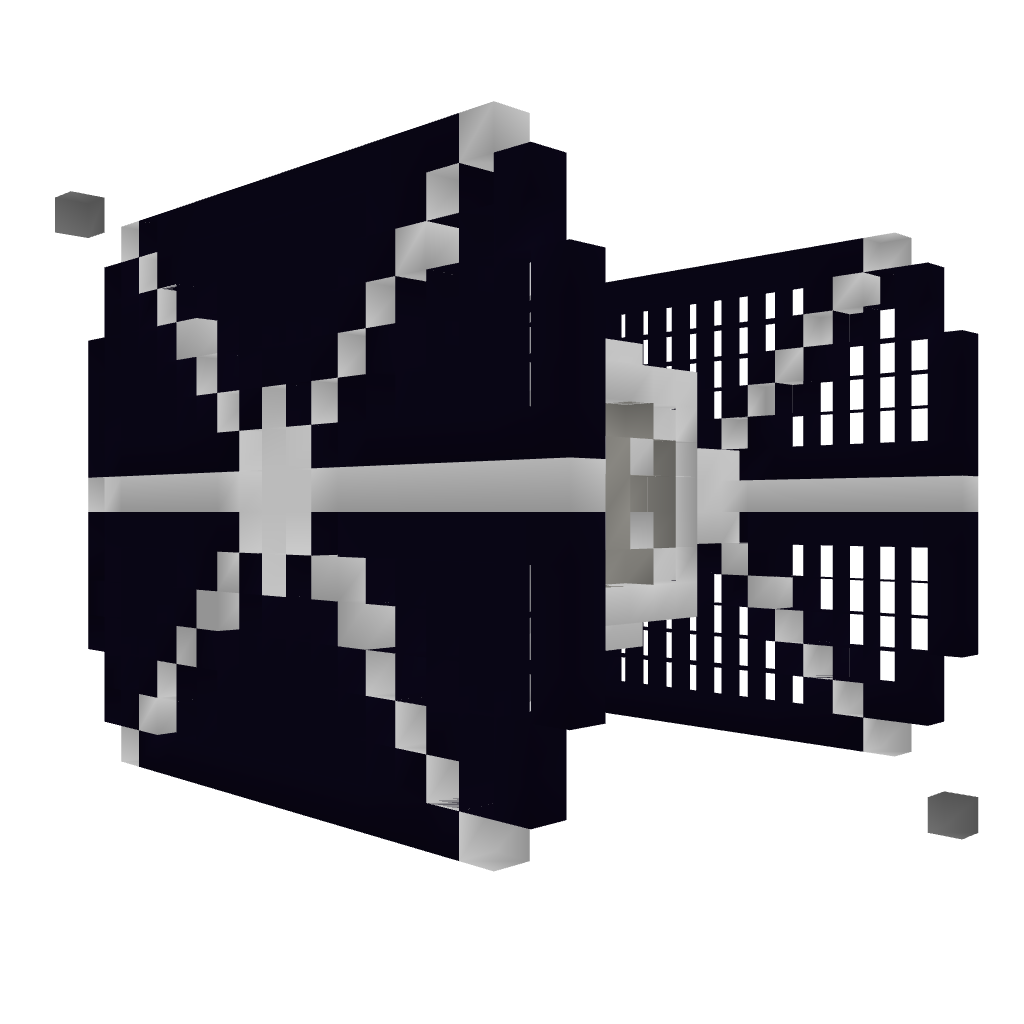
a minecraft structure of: Tie Fighter V1